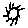
Label: sun